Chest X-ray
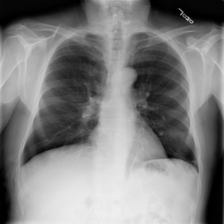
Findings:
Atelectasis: negative
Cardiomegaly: negative
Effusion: negative
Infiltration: negative
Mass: negative
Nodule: negative
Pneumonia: negative
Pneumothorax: negative
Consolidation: negative
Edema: negative
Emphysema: positive
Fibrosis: negative
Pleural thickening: negative
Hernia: negative